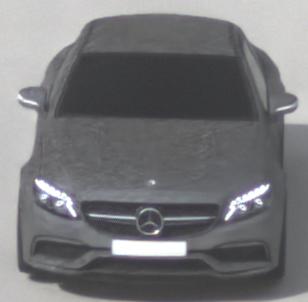
Make: Mercedes-Benz
Model: C 43 AMG
Detailed model: C-Class (205) AMG Limousine
Model produced from: 2016/10
Model produced until: 2018/04
Doors: 4
Color: gray
Road condition: dry road
Daytime: morning or afternoon
Contrast: low contrast